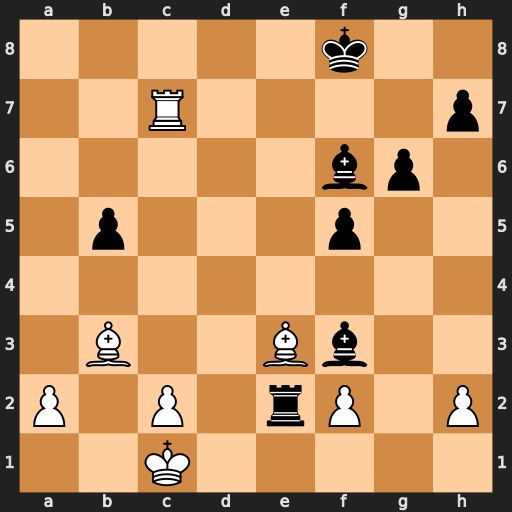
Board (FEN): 5k2/2R4p/5bp1/1p3p2/8/1B2Bb2/P1P1rP1P/2K5
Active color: w
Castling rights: -
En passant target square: -
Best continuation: Rf7+ Ke8 Rxf6